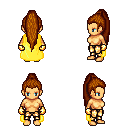
a pixel art fantasy rpg character, female body template, human, tanned skin, yellow cape, gold greaves, brunette extra-long topknot hairstyle, gold gloves, four views (front, back, left, right), 2x2 character sprite sheet, small pixel art, hard edges, no anti-aliasing